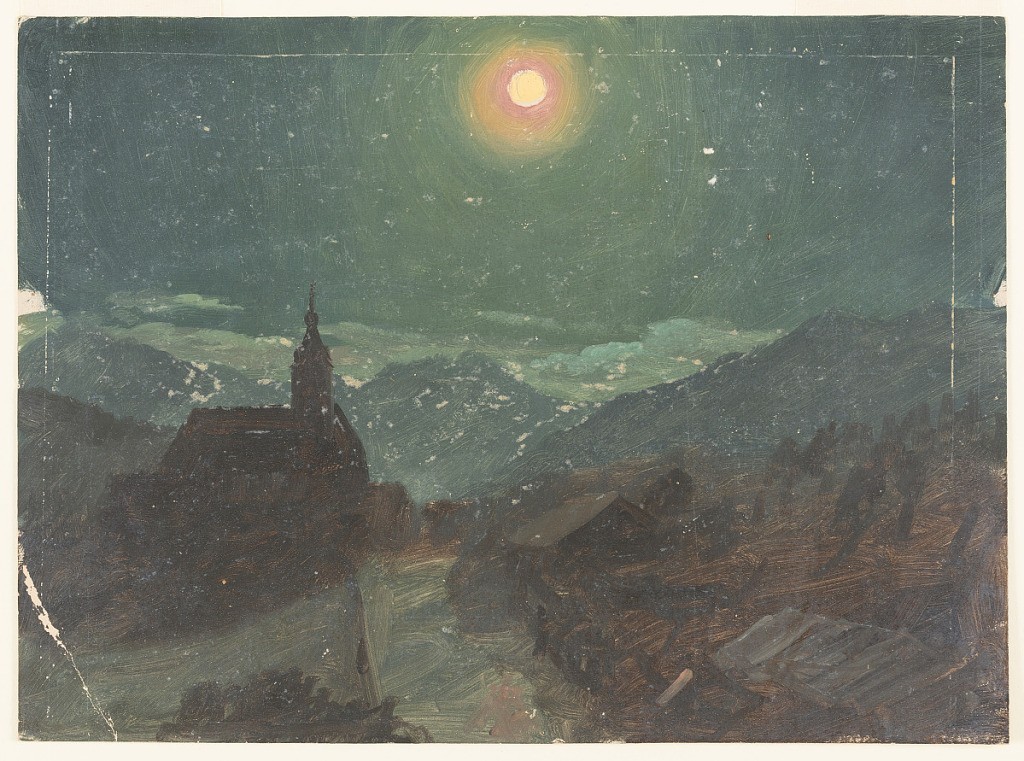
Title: Moonlight over an Alpine Village
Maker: Frederic Edwin Church, American, 1826–1900
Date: June - September, 1868
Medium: Oil and graphite on paperboard
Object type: Drawing
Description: Landscape study showing a nocturnal view of a village in the European Alps under a full moon. In the middle distance at left, a church and its belltower rise above a faintly discernable collection of trees and houses in the foreground at right. In the background, the silhouette of a jagged and towering mountain range forms the distant horizon. Clouds hang low over their peaks. Above, the bright and brillant full moon radiates an orange and yellow halo, casting an green light over the landscape.